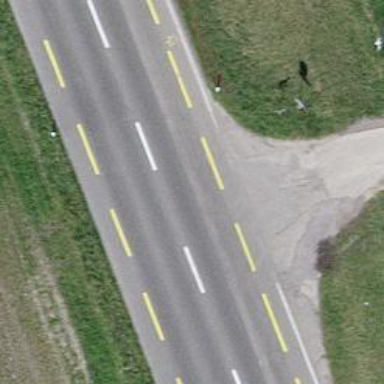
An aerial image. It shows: Primary highway with designated cycle lane.